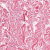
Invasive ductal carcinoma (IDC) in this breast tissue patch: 0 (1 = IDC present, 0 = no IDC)